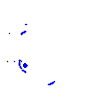
Particle: pion